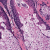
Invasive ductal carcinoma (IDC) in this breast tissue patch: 0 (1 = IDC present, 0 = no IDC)